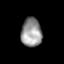
Tissue: skin
Cell type: Epithelial cells
Senescence score: 0.2677
Nuclear area (px): 587
Mean DAPI intensity: 149.155